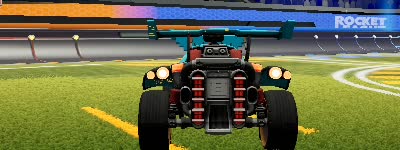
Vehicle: octane